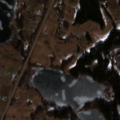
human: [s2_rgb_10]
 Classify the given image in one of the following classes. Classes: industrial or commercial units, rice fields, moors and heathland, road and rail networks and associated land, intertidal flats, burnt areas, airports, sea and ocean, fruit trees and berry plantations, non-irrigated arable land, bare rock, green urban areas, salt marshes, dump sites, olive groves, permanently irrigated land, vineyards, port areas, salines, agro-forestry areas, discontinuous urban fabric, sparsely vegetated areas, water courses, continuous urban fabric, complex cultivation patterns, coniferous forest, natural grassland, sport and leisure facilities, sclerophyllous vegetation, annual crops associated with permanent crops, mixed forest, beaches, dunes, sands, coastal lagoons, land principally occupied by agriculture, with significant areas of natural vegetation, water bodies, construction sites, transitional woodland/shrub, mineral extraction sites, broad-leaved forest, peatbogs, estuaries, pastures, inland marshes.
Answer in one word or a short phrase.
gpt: pastures, complex cultivation patterns, land principally occupied by agriculture, with significant areas of natural vegetation, mixed forest, water bodies